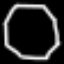
Label: octagon